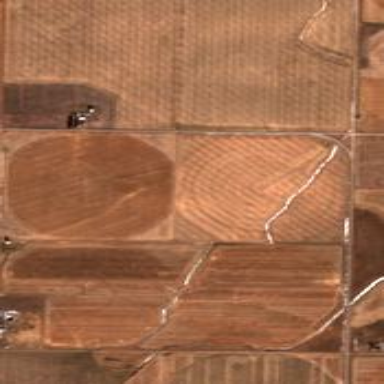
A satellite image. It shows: Farmland with pivot irrigation system.